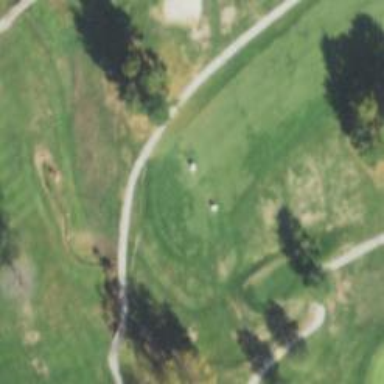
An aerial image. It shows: Golf fairway in the image.